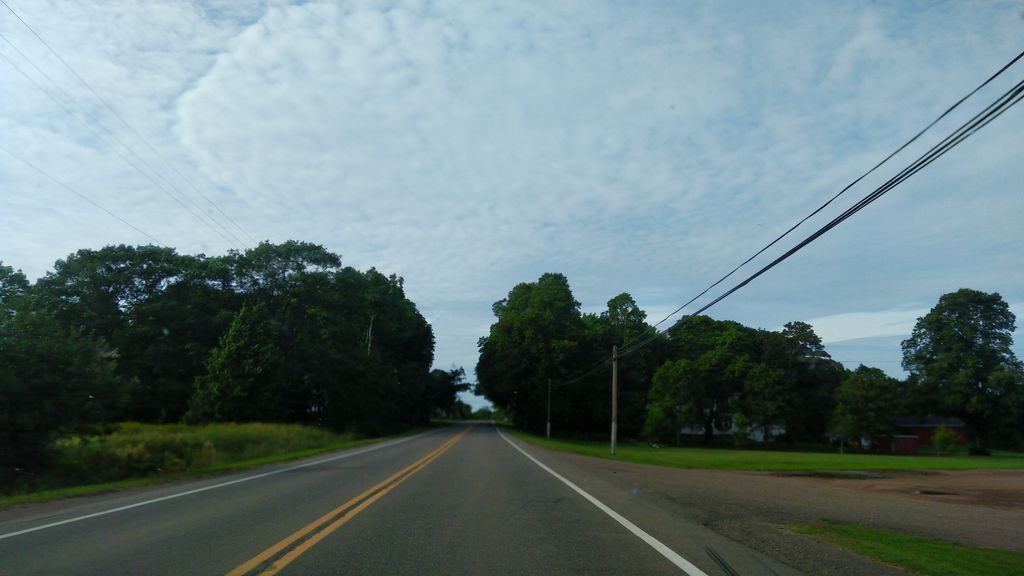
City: charlottetown